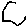
Label: hexagon